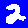
Digit: 2